Question: [I created a card component which has wrapper div to wrap cards in it, the cards are display fine 1 in a row, however I want to display 3 in a row and unable to do it. I have tried display flex to show 1 in a row.
'''
import React from "react";
import "../index.css";
const Card = (props) => {
return (
<>
<div className="cards">
<div className="card">
<img src={props.imgSrc} alt="Dark" className="card-img" />
<div className="card-info">
<span className="card-category">{props.cat}</span>
<h3 className="card-title">{props.title}</h3>
<a href={props.link}>
<button>watch now</button>
</a>
</div>
</div>
</div>
</>
);
};
export { Card };
'''
'''
import react from "react";
import ReactDOM from "react-dom";
import { Whole } from "./Whole";
import { Cards } from "./learningReact/Cards";
ReactDOM.render(
<>
<Cards />
</>,
document.getElementById("root")
);
'''
'''
cards {
display: flex;
justify-content: center;
align-content: center;
margin: 100px auto;
}
.card {
width: 250px;
height: 300px;
border: none;
background: rgb(248, 239, 248);
border-radius: 10px;
}
.card img {
width: 250px;
height: 200px;
border-top-left-radius: 10px;
border-top-right-radius: 10px;
}
.card:hover {
transform: scale(1.1);
}
'''
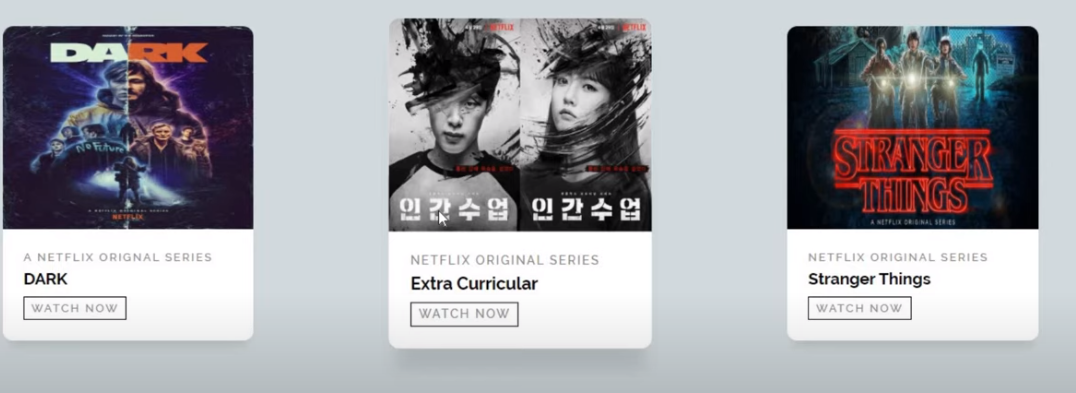
Answer: you should use flex-basis:33%; for .card div tag and flex-wrap:no-wrap; & justify-content: space-between; for .cards div tag:
'''
.cards {
display: flex;
justify-content: space-between;
align-content: center;
margin: 100px auto;
flex-wrap:nowrap;
}
.card {
flex-basis:33%;
height: 300px;
border: none;
background: rgb(248, 239, 248);
}
'''